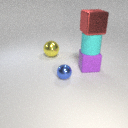
large purple rubber cube below large red metal cube